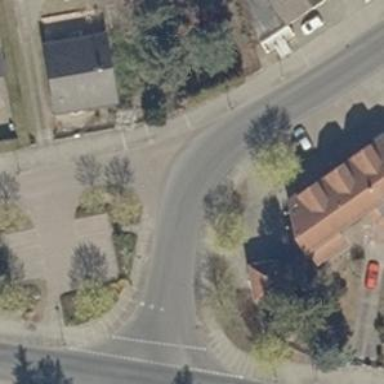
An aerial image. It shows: Road with "give way" sign.